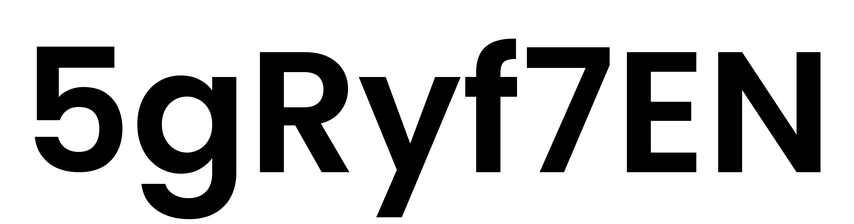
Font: Poppins-SemiBold